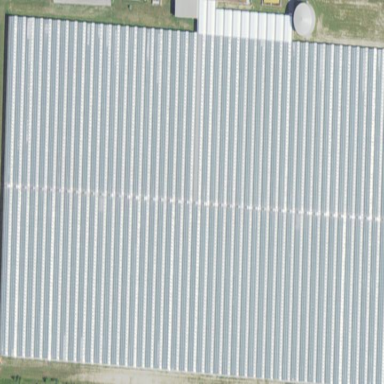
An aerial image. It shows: Greenhouse.